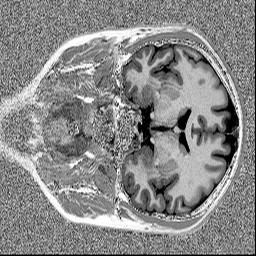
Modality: MP2RAGE
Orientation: coronal
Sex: female